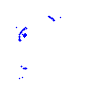
Particle: proton